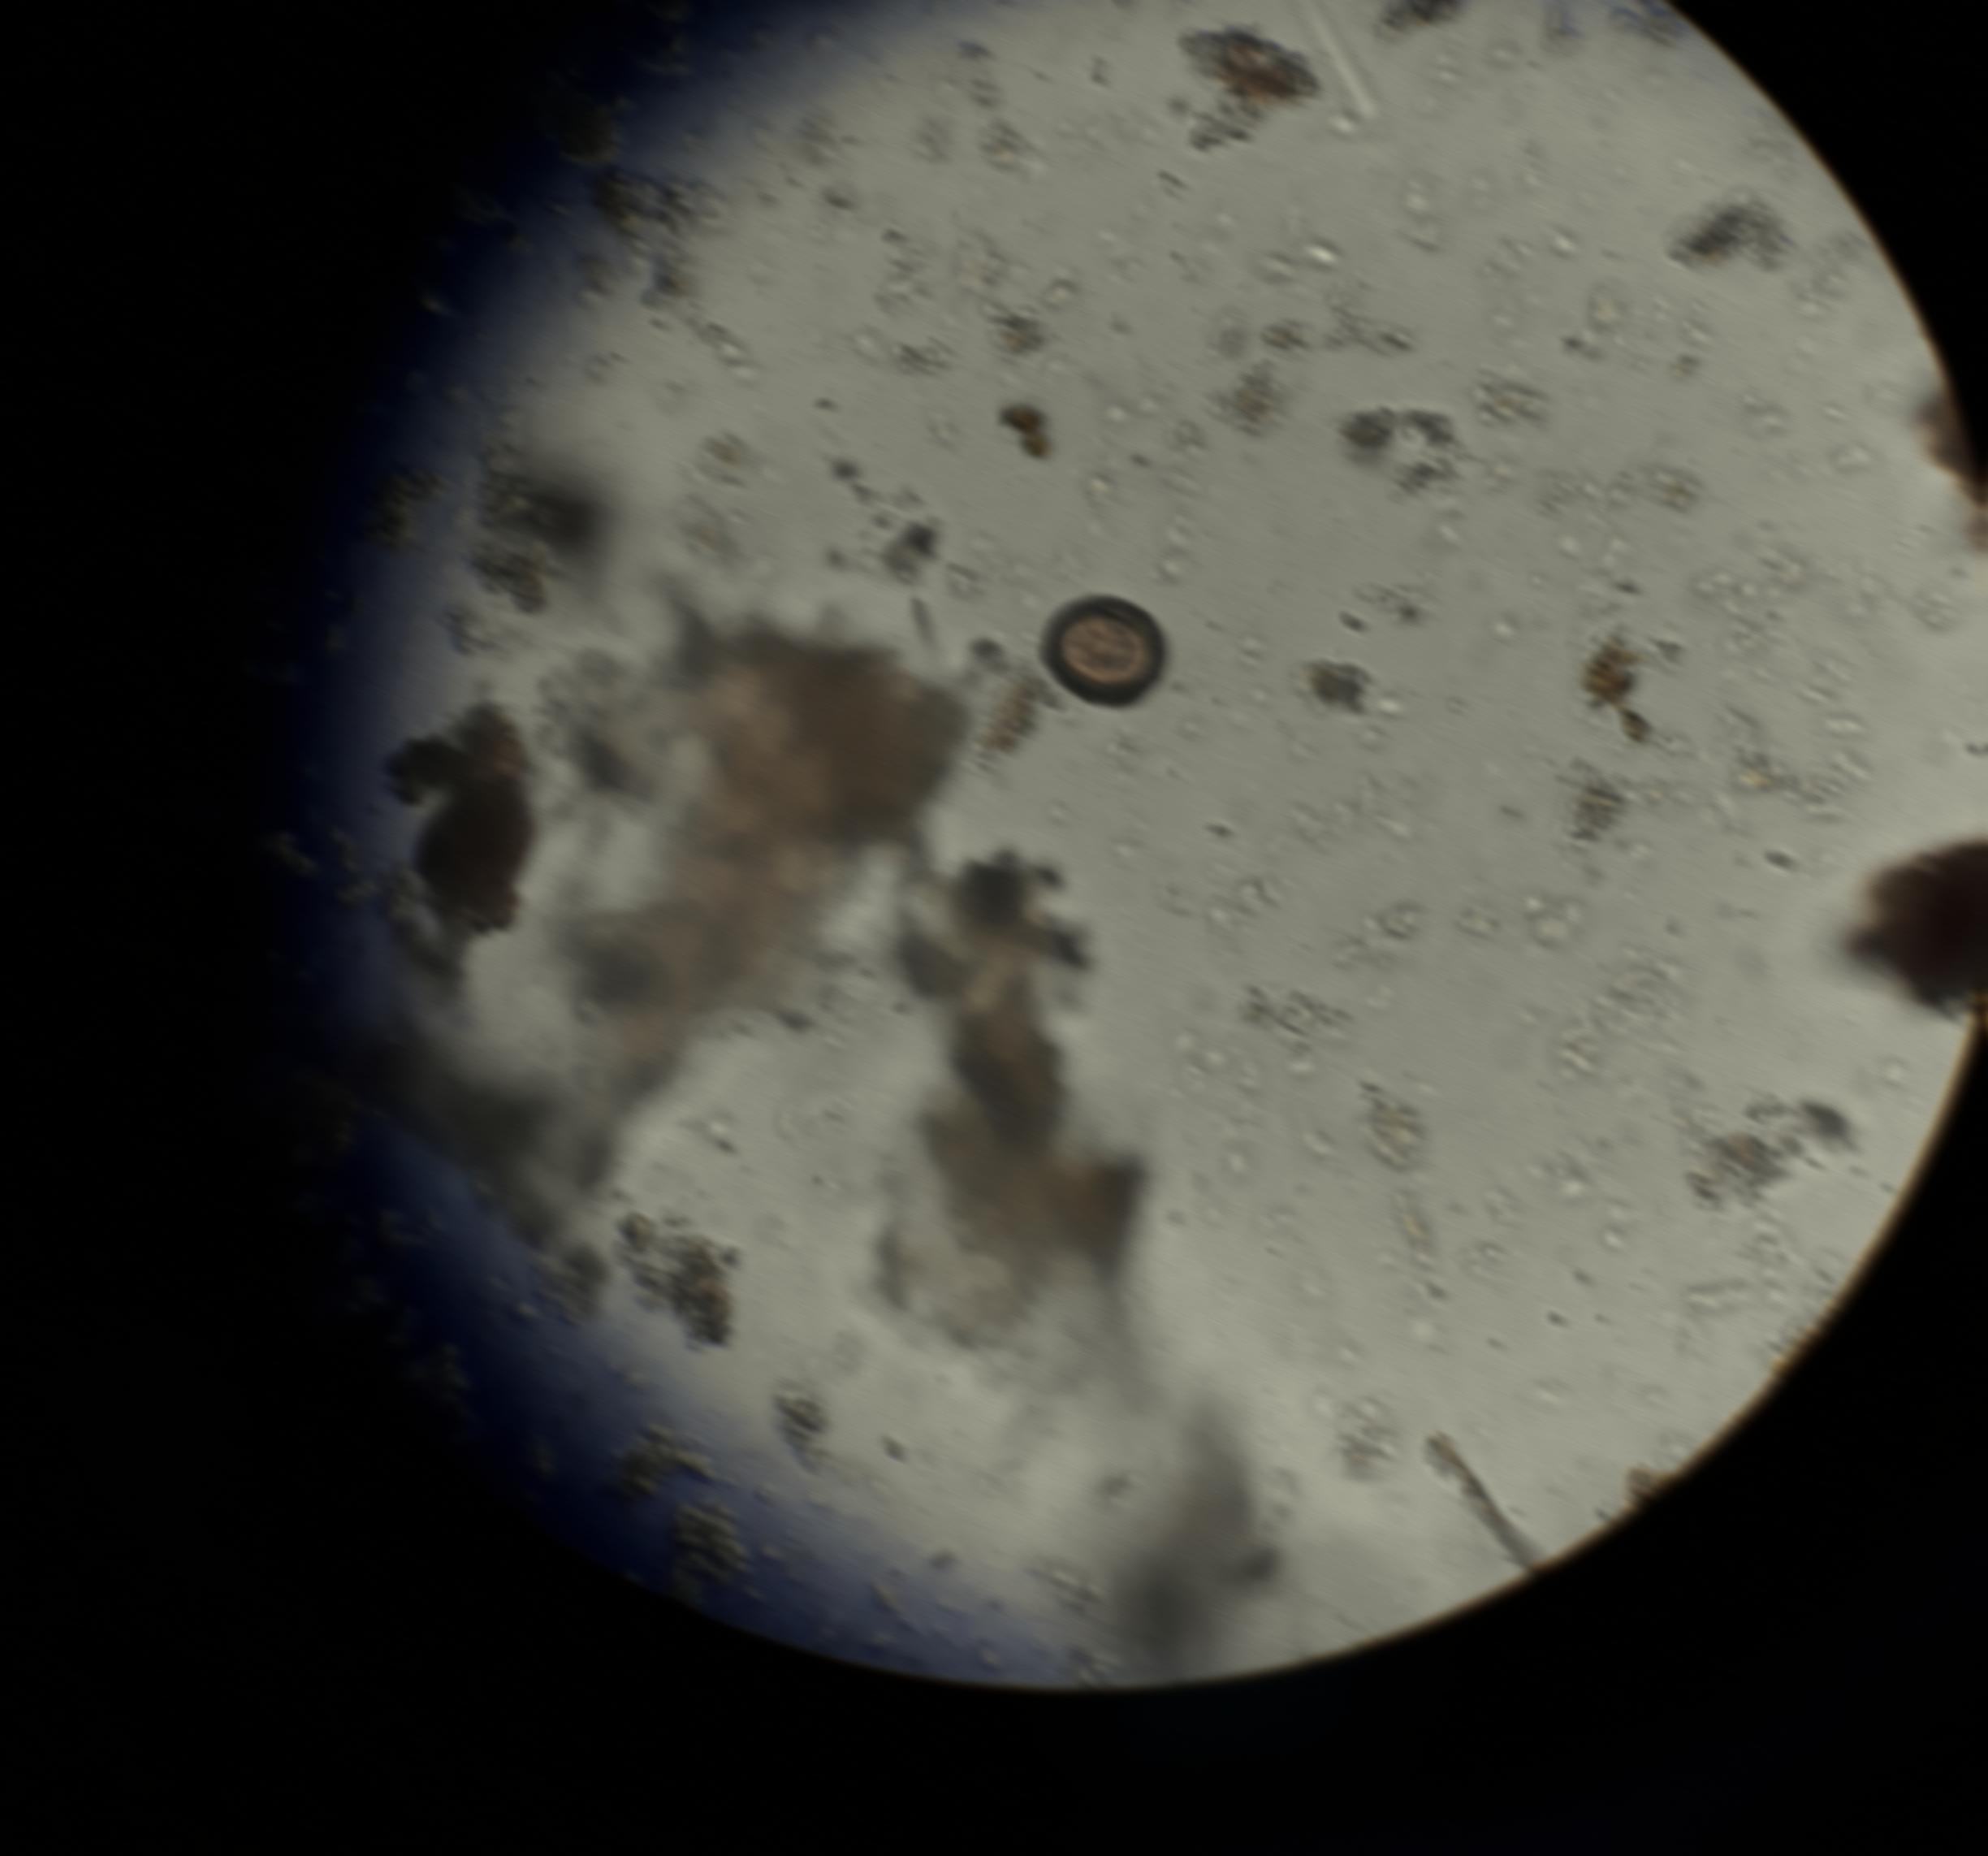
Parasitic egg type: Taenia spp. egg